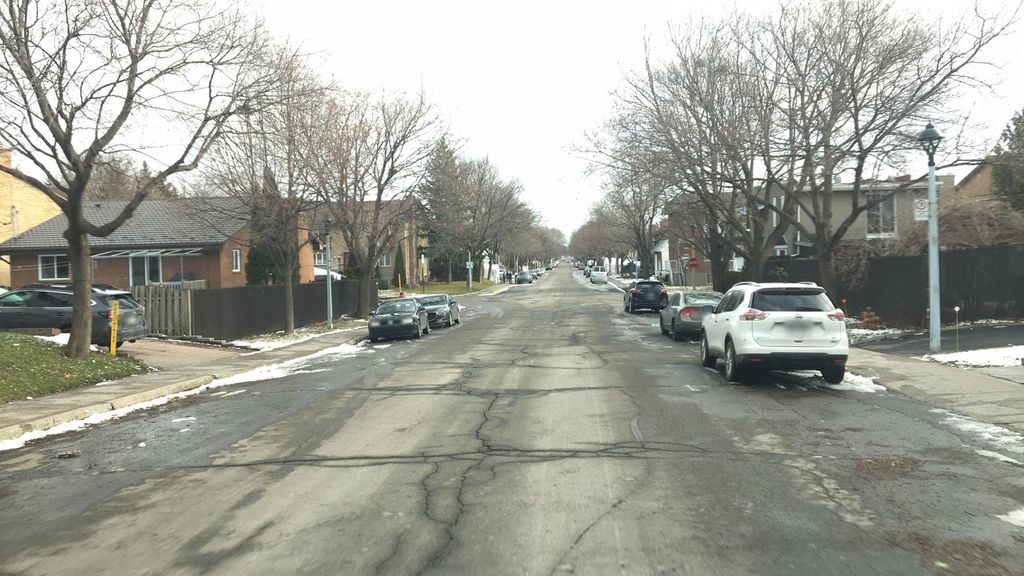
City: montreal